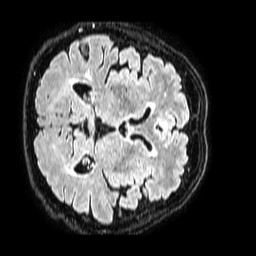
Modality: FLAIR
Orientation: axial
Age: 68
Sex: male
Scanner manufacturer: philips
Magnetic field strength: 1.5 T
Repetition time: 4.8 s
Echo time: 0.3 s